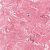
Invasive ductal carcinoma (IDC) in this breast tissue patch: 0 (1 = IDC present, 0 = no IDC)